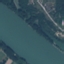
Label: River